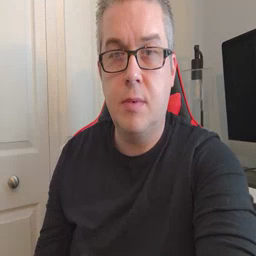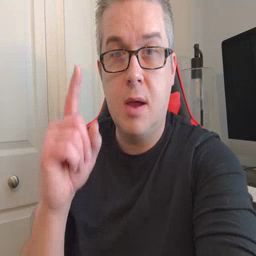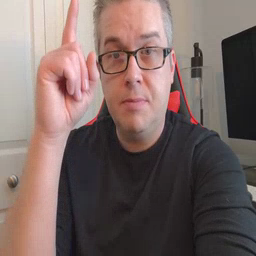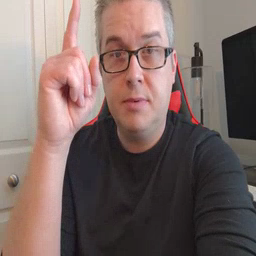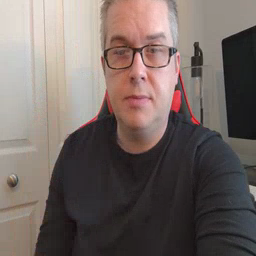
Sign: up